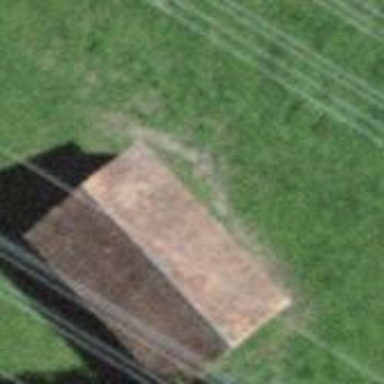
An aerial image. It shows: Rural barn.